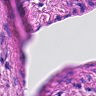
Metastatic tissue present: yes